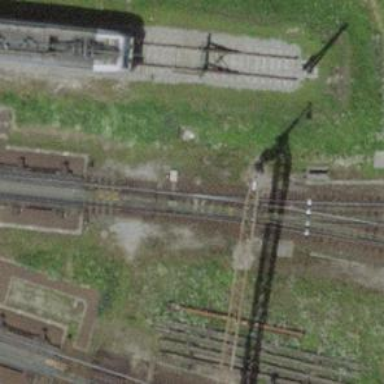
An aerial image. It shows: Railway switch.